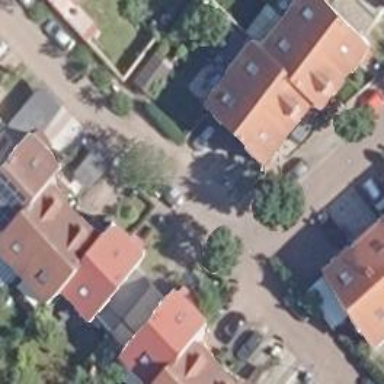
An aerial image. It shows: Residential road with sidewalk on the right side with good smoothness.